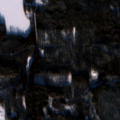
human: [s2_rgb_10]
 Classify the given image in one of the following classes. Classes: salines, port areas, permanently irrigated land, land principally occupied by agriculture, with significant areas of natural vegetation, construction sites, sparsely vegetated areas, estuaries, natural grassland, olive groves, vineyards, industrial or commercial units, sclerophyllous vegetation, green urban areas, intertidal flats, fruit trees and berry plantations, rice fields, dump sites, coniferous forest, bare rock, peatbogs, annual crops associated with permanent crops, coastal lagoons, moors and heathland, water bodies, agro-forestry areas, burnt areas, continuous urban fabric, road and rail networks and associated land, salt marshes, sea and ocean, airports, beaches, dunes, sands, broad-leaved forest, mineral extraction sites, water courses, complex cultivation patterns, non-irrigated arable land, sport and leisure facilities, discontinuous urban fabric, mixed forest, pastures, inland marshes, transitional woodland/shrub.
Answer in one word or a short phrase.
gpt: coniferous forest, mixed forest, water bodies